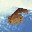
Label: 5